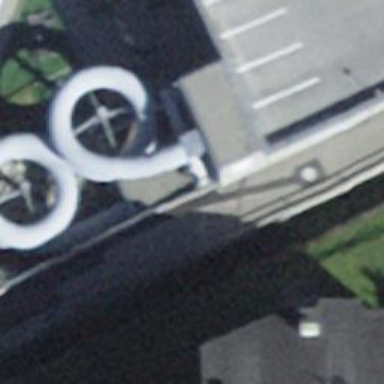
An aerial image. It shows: Water slide attraction.